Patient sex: M
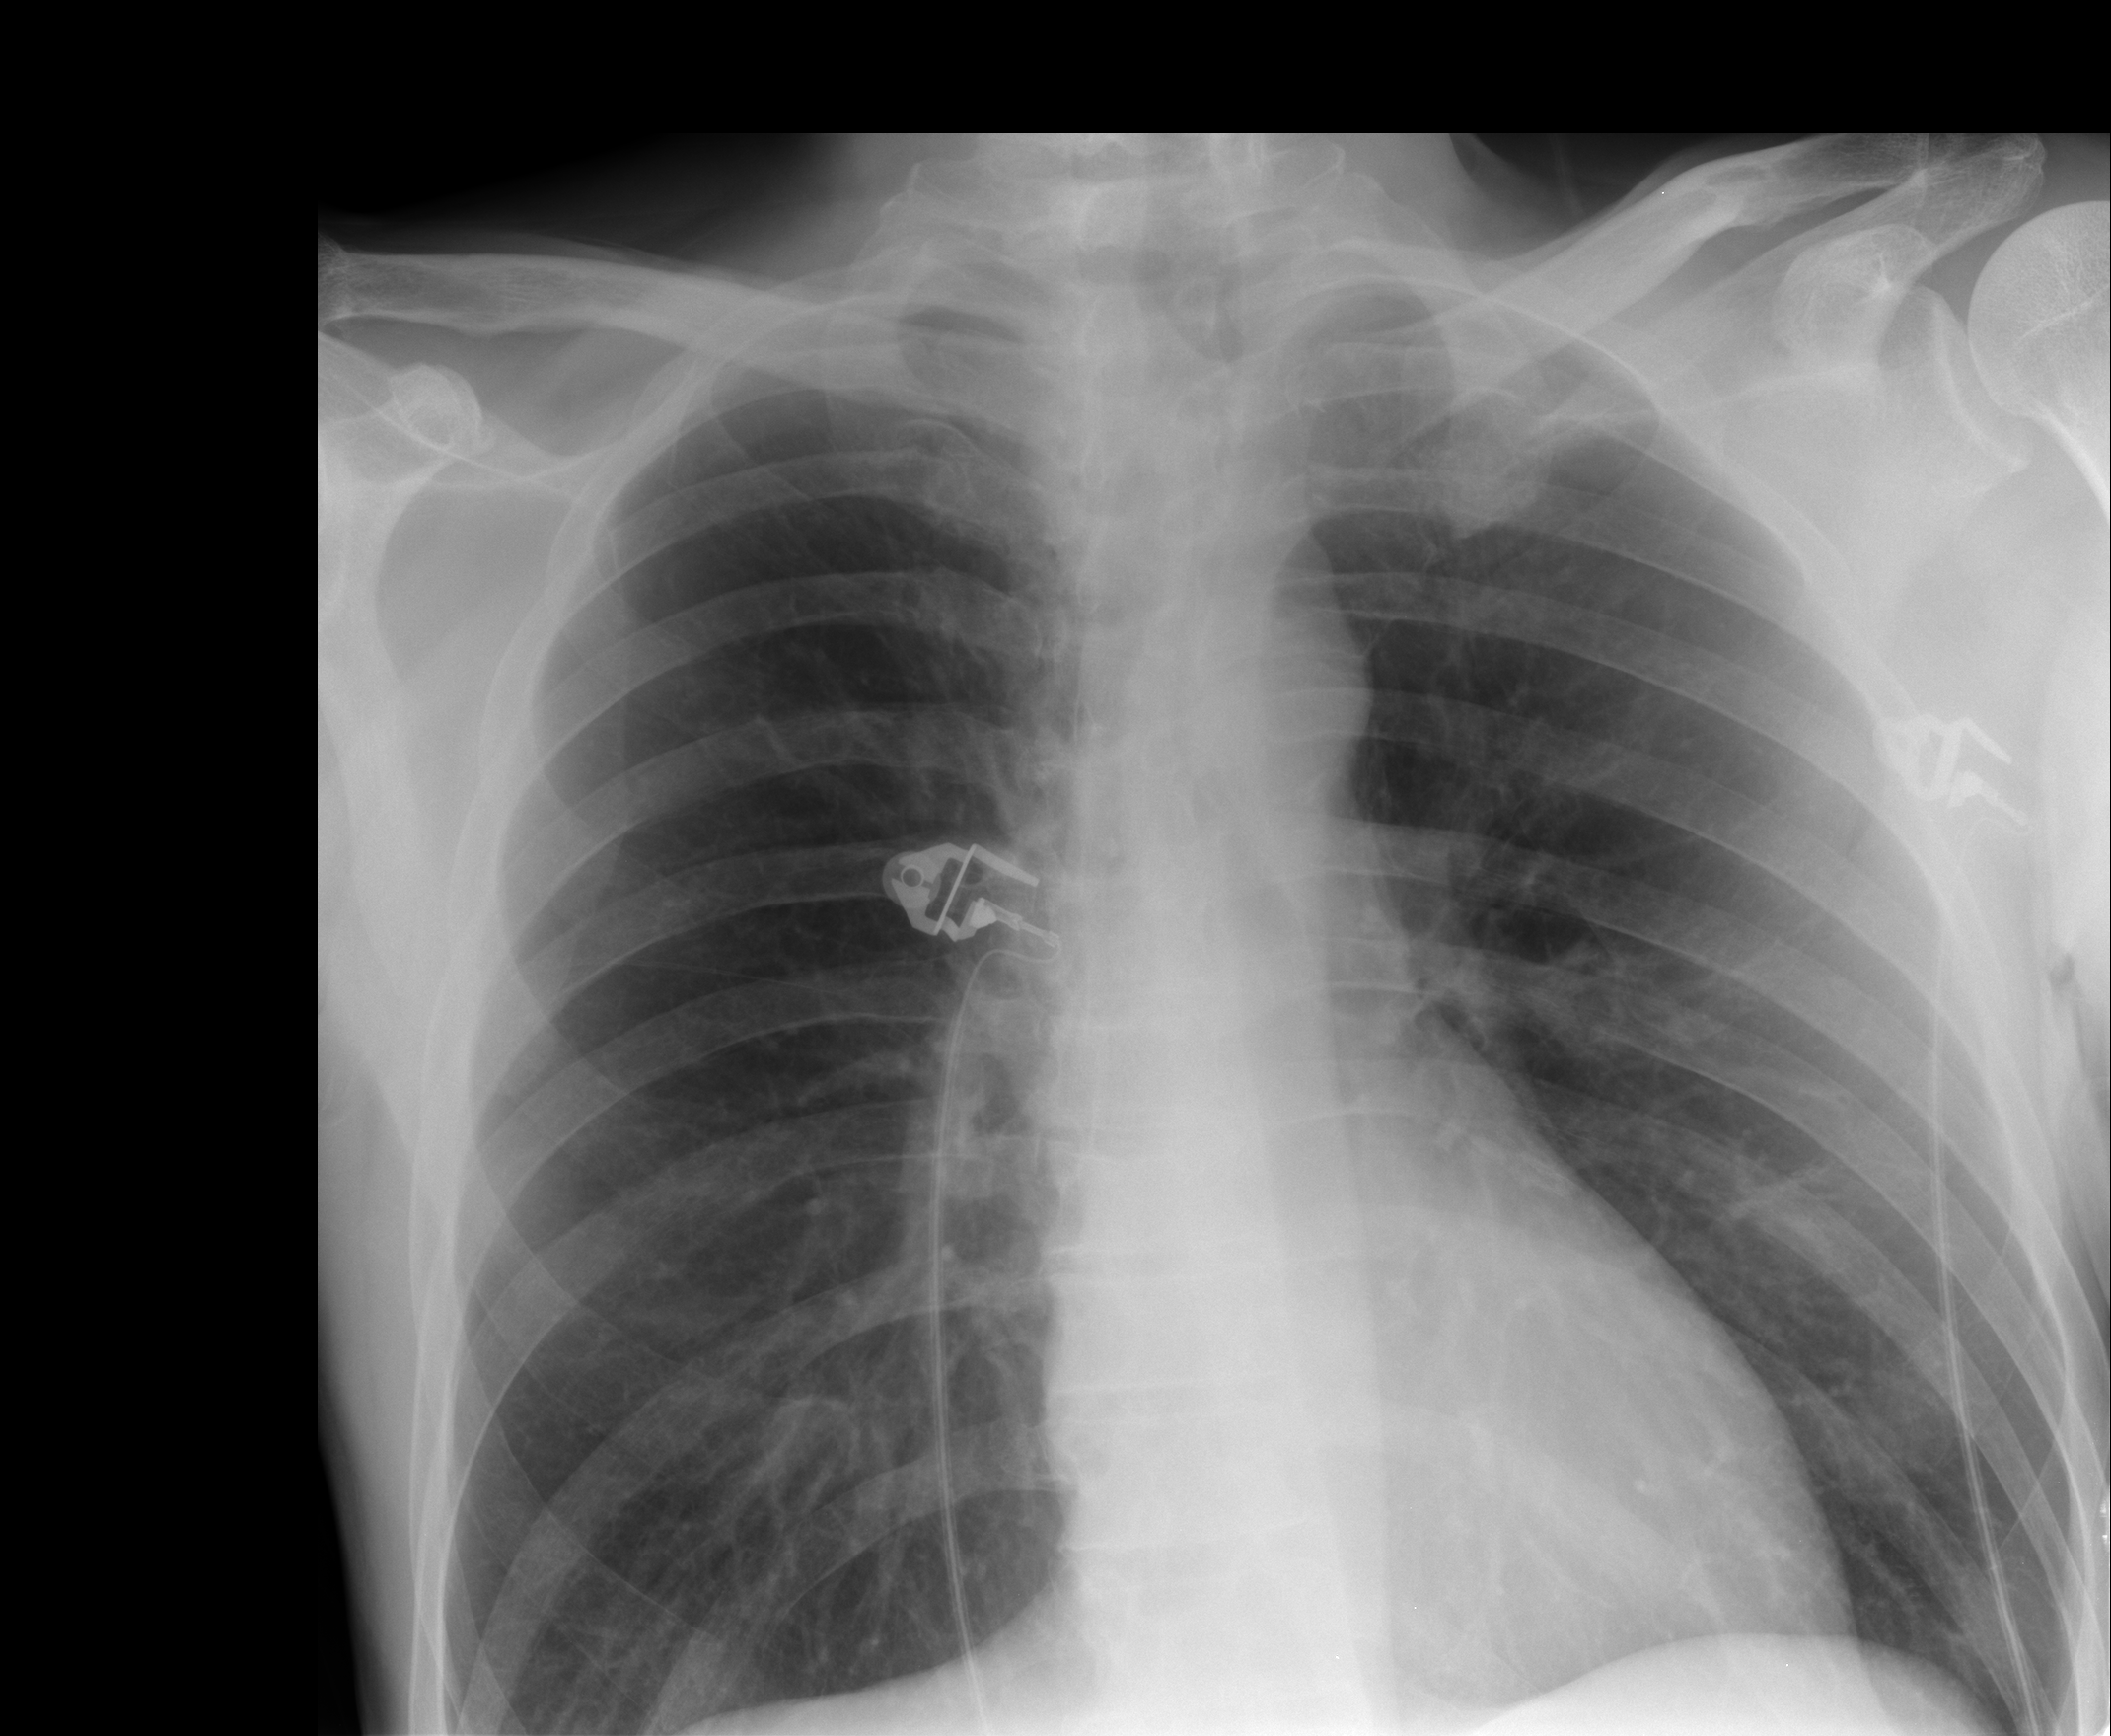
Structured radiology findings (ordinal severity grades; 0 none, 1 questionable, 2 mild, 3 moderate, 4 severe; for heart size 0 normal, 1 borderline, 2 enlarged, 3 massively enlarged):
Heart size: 0
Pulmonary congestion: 1
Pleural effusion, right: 0
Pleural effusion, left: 0
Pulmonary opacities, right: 0
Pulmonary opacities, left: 0
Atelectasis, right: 2
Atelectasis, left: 2